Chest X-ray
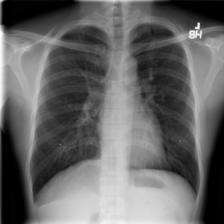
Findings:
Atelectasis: negative
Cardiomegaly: negative
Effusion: negative
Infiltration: negative
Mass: negative
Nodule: negative
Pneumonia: negative
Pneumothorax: negative
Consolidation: negative
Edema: negative
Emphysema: negative
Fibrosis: negative
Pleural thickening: negative
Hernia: negative